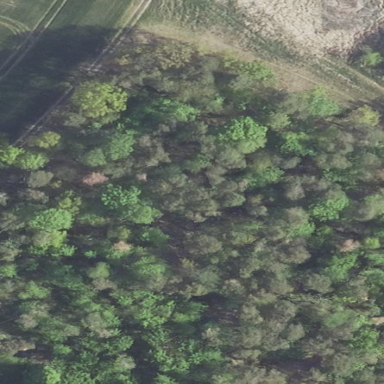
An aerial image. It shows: Forest area.